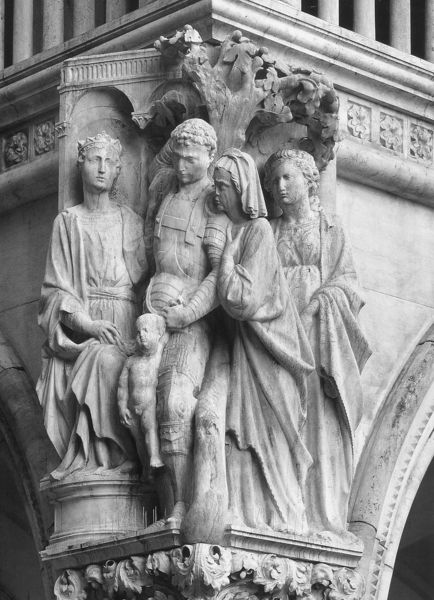
Titel: Urteil Salomons
Künstler: Nanni di Bartolo “Il Rosso”
Standort: Venedig, Dogenpalast (EU - I - Venetien)
Schlagwörter: mann, mädchen, frau, kleid, männer, säule, säulen, ornament, kirche, familie, kind, relief, figuren, geländer, soldat, rüstung